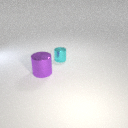
large purple metal cylinder in front of small cyan metal cylinder